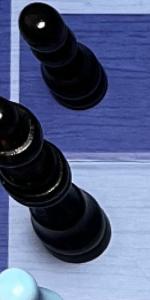
Label: Queen_Black